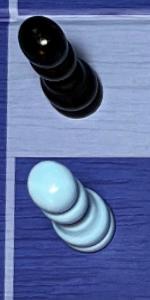
Label: Pawn_White